Interaction volume radius: 10 \u00c5
Interaction volume height: 20 \u00c5
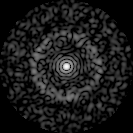
Disorder parameter: 0.8544